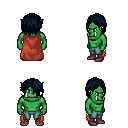
a pixel art fantasy rpg character, male body template, orc, green skin, maroon cape, teal pants, raven bangs hairstyle, maroon shoes, four views (front, back, left, right), 2x2 character sprite sheet, small pixel art, hard edges, no anti-aliasing